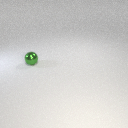
small green metal sphere